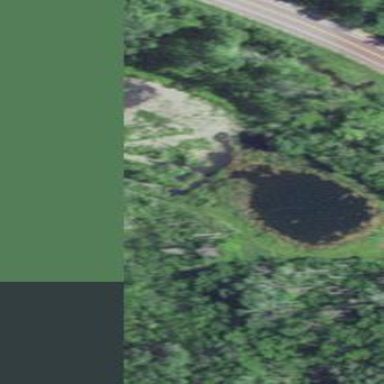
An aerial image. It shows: Peaceful pond surrounded by nature.